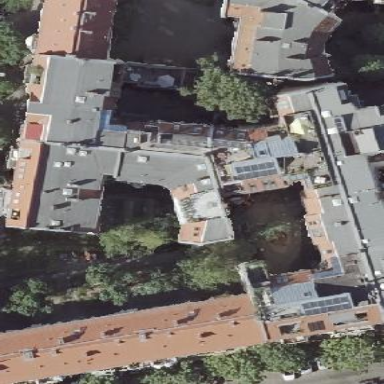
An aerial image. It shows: Residential building with unique double saltbox roof shape.